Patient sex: M
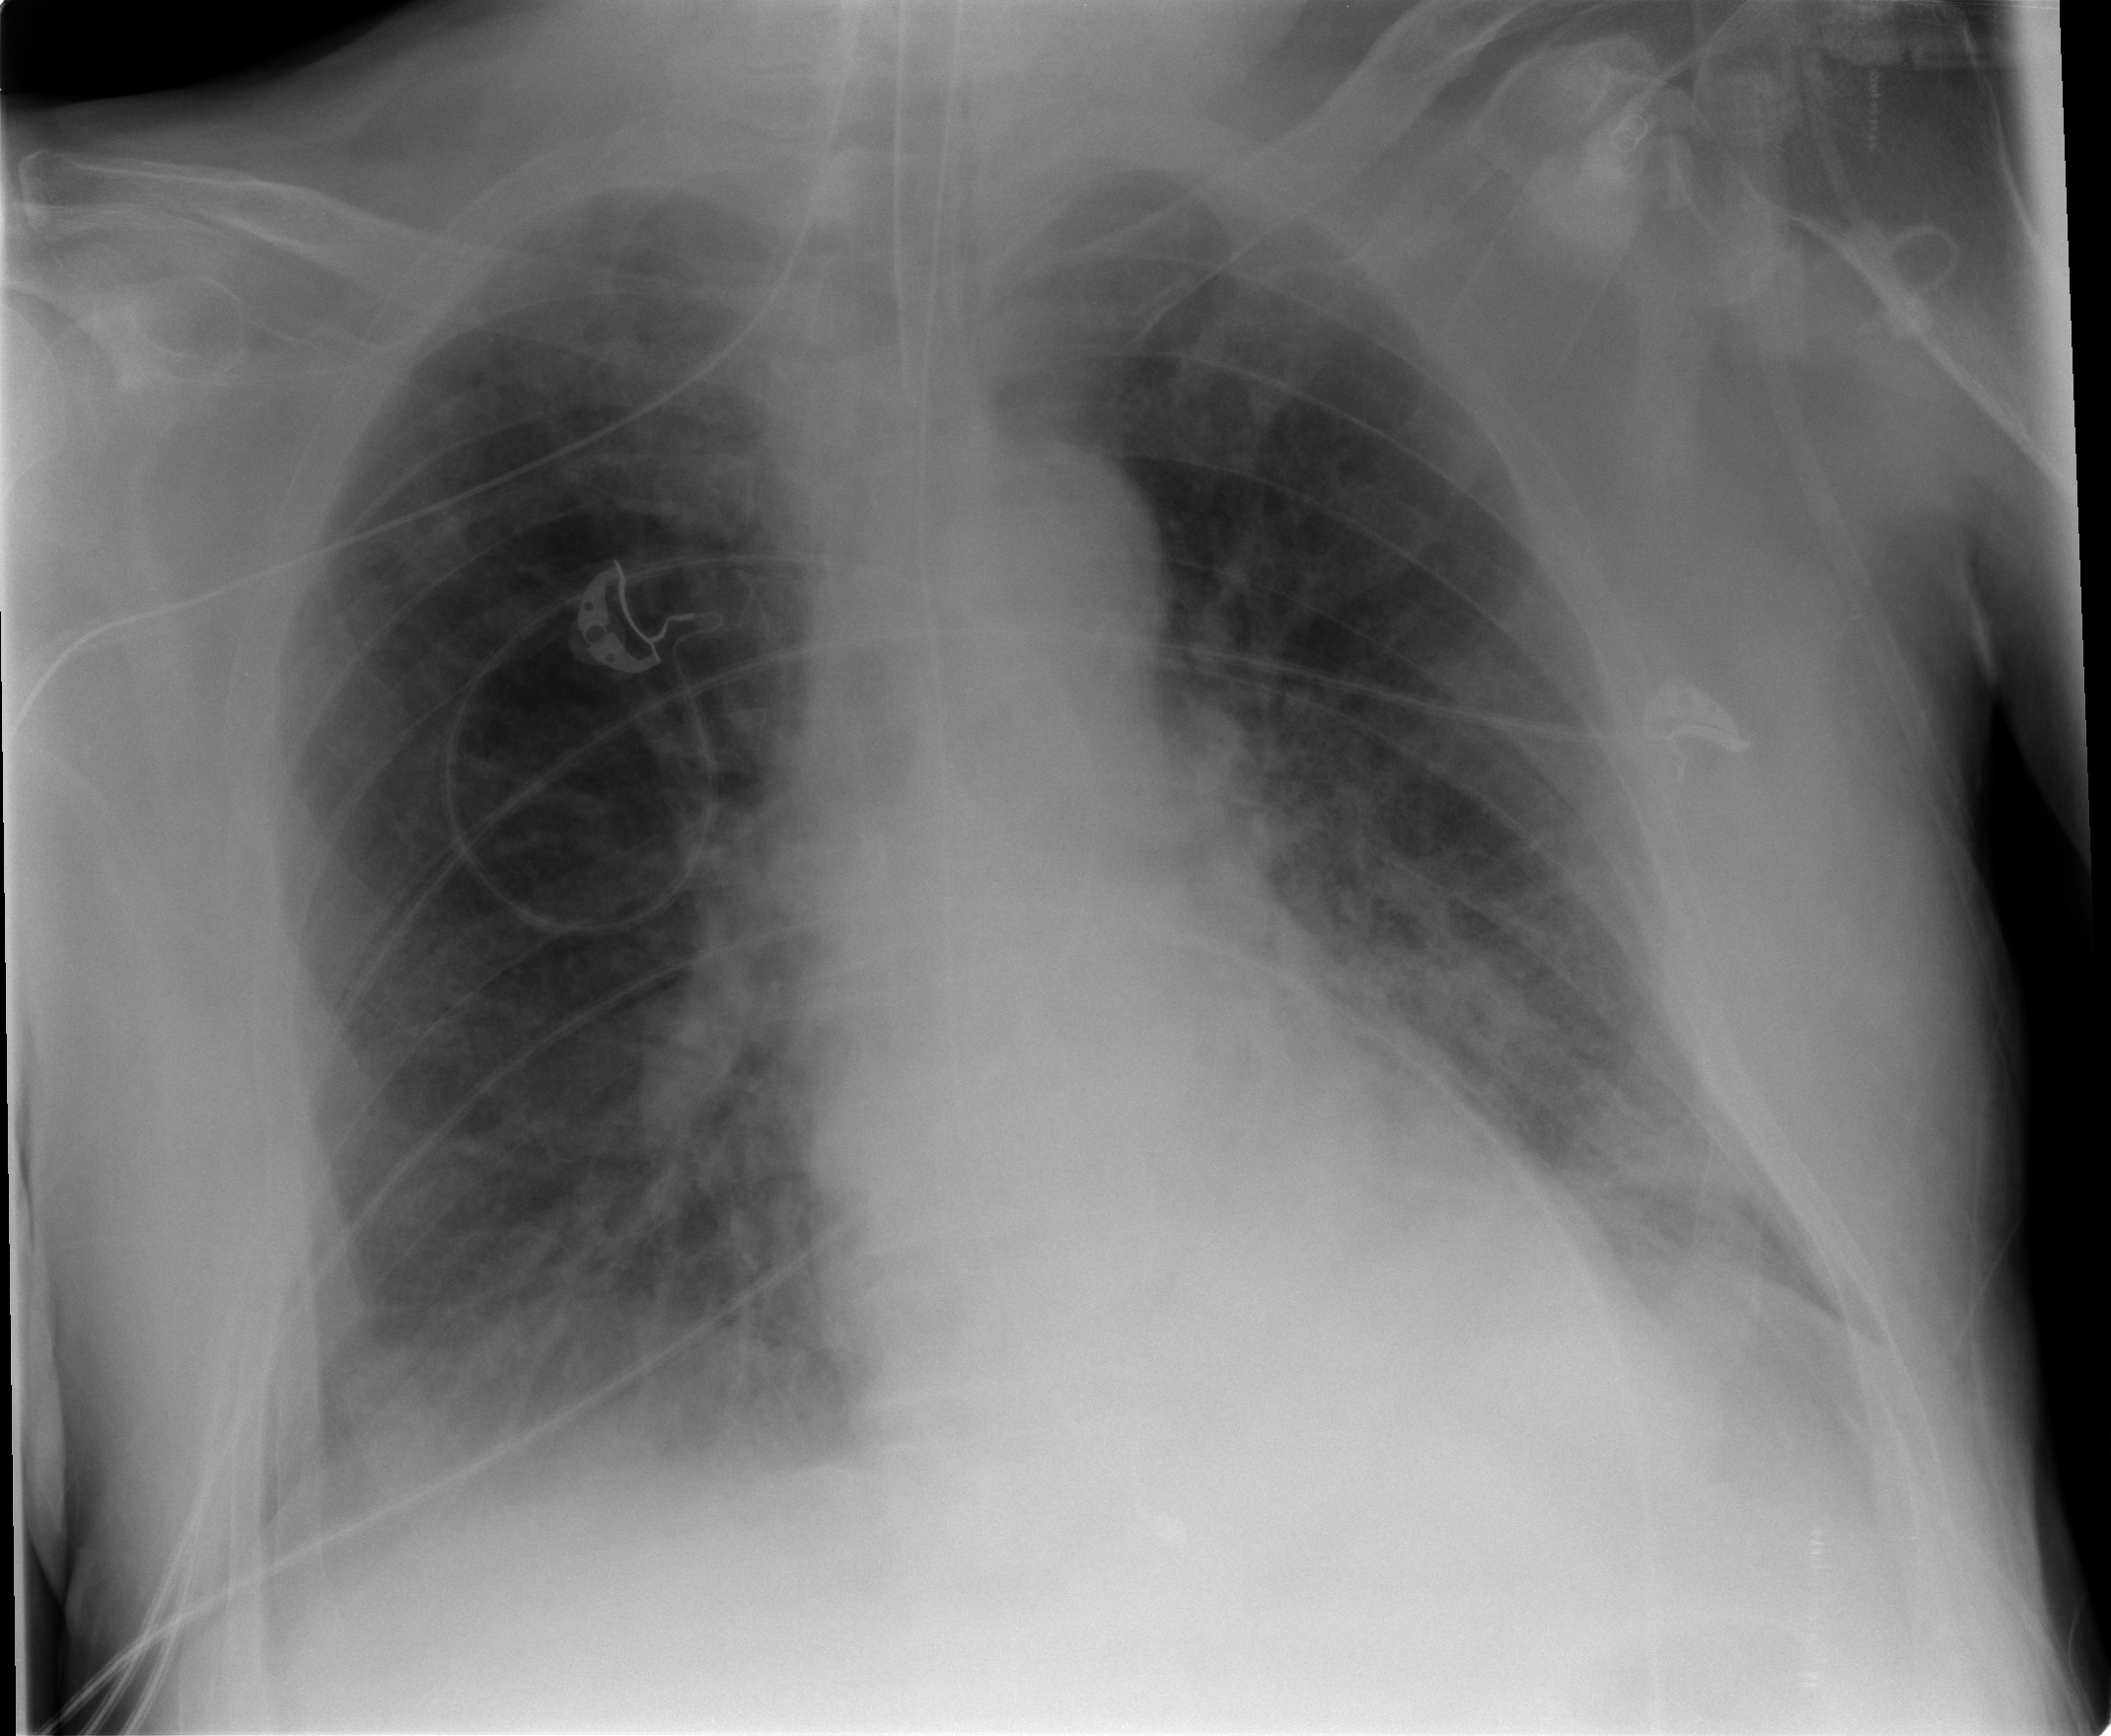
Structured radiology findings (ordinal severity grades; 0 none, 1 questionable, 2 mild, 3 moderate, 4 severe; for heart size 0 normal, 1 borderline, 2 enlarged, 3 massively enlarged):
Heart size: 1
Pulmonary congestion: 2
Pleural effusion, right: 2
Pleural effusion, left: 2
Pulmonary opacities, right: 2
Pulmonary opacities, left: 2
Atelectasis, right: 0
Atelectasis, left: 0